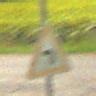
Verkehrszeichen: KurveLinks
Umgebung: Outdoor, RoadRail
Tageszeit: Midday
Wetter: PartlyCloudy
Licht: Natural
Jahreszeit: NotSpecified
Kontrast: HighContrast